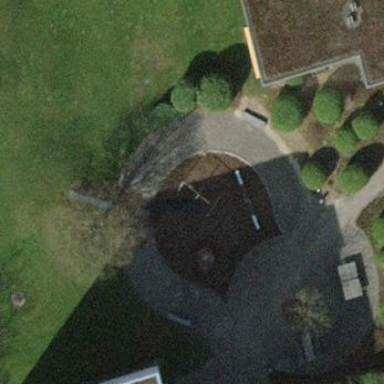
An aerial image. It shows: Playground area for leisure activities on the land.